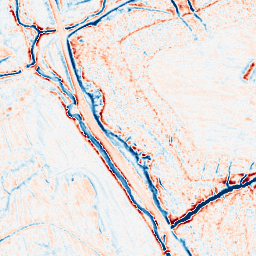
Category: multiscale
Decomposition family: dog_multiscale
Decomposition parameters: sigma_ratio: 1.6
n_scales: 3
base_sigma: 0.5
Upsampling method: regularized
Upsampling parameters: scale: 2
lambda_reg: 0.01
Upsampling scale: 2